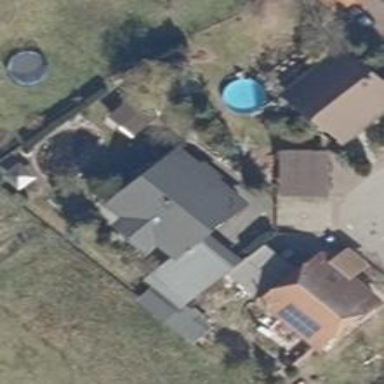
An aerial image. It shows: Simple house.